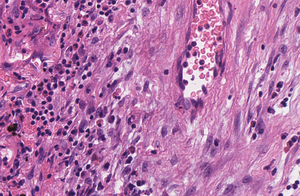
Tumor epithelial tissue: no
Tumor-associated stroma tissue: yes
Normal tissue: no